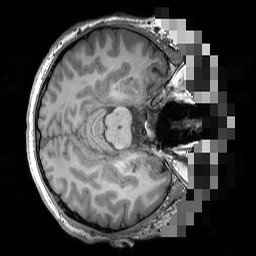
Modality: T1w
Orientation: axial
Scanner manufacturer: siemens
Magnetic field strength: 3 T
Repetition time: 1.5 s
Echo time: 0.00291 s